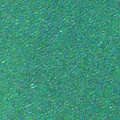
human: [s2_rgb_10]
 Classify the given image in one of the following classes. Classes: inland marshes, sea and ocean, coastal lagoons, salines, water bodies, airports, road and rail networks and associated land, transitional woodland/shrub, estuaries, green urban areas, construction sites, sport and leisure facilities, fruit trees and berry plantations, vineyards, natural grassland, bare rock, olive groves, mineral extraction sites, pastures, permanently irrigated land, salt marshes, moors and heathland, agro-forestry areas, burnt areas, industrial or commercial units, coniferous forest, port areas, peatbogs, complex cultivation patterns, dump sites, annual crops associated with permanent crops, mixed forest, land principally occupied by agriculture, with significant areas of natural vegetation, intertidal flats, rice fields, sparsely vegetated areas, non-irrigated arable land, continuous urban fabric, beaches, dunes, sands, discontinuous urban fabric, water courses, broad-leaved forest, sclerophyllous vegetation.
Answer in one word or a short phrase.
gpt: sea and ocean